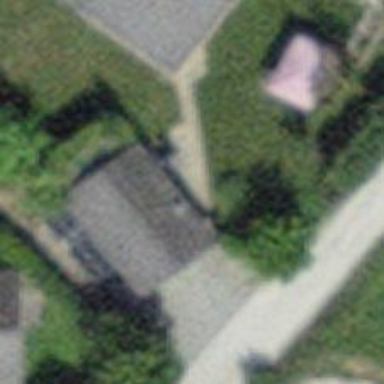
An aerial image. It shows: Garage.